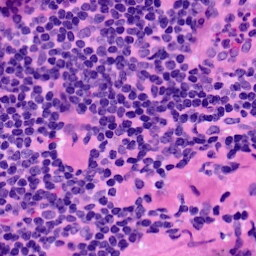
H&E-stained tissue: LymphNode